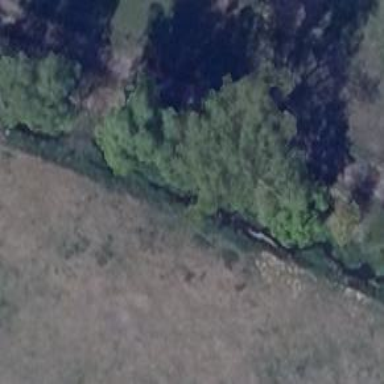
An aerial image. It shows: Row of trees in natural setting.